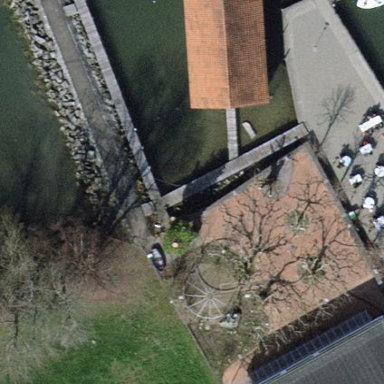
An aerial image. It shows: Restaurant building.